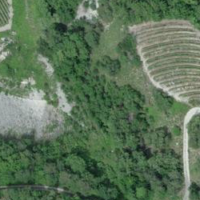
EUNIS habitat code: 40
Species observed at this site:
Hippocrepis emerus